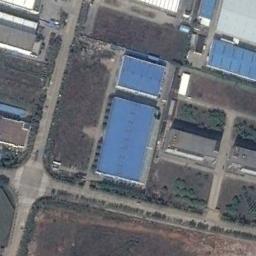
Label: industrial_area